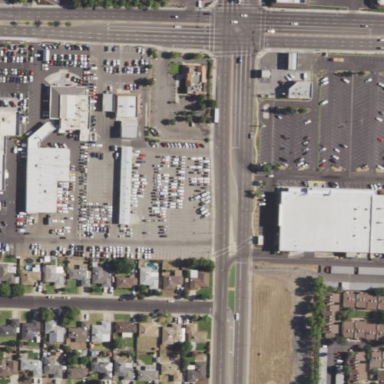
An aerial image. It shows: Commercial area with car shop.